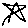
Label: star